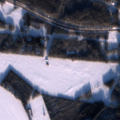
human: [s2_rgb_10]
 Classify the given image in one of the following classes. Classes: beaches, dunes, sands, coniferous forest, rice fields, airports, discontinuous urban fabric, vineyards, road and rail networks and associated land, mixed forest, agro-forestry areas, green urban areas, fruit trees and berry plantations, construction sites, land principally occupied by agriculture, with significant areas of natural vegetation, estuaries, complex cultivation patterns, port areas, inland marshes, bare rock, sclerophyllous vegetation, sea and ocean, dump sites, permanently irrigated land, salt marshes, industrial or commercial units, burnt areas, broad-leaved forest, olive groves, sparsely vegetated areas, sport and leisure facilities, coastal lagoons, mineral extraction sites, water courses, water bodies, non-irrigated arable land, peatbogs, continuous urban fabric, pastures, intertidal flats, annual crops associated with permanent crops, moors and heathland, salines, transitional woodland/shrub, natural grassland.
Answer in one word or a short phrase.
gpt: non-irrigated arable land, land principally occupied by agriculture, with significant areas of natural vegetation, coniferous forest, water bodies